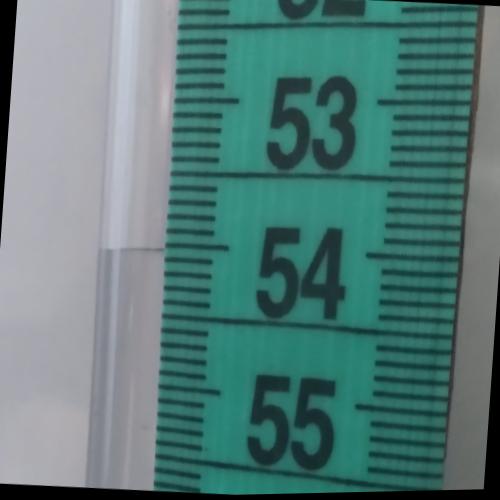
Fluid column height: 54.0 cm